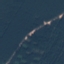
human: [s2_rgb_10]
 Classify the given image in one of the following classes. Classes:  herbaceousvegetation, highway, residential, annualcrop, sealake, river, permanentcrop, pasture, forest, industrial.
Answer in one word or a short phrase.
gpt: Forest